Field crop: tomato
Growth stage: 2
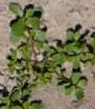
Species: portulaca